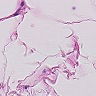
Metastatic tissue present: no